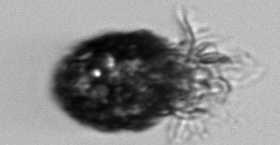
Label: Stenosemella_pacifica